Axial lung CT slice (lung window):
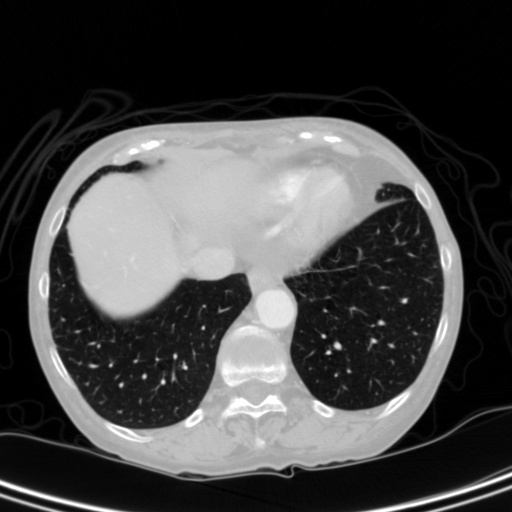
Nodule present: no